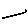
Label: line